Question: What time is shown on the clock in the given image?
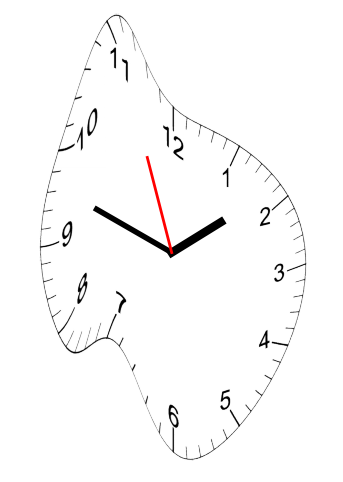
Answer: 01:47:56